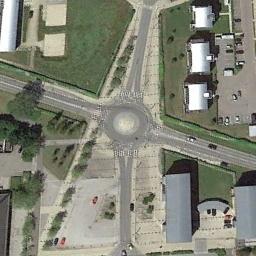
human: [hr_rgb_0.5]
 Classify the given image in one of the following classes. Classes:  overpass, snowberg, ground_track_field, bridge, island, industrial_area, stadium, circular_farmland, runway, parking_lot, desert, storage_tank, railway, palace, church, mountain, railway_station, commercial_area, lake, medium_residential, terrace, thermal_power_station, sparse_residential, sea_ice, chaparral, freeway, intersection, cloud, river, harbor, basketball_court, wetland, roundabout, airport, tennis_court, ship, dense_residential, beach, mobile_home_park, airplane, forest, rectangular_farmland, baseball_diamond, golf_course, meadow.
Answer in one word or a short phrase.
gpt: roundabout